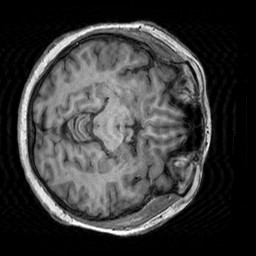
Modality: T1w
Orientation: axial
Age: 60
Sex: female
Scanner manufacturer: siemens
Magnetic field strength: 3 T
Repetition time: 2.3 s
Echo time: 0.00303 s